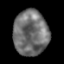
Tissue: lung
Cell type: Epithelial cells
Senescence score: 0.1687
Nuclear area (px): 1541
Mean DAPI intensity: 111.827